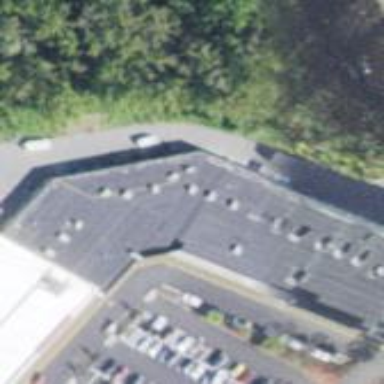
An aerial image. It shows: Retail building.